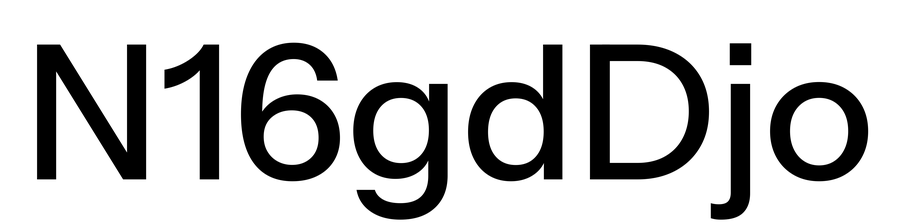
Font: InstrumentSans_Medium